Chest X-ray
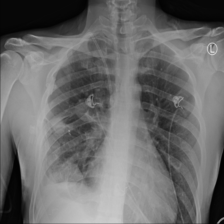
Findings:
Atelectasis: negative
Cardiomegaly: negative
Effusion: negative
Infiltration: negative
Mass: negative
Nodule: positive
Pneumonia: negative
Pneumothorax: negative
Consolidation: negative
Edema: negative
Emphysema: negative
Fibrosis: negative
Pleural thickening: positive
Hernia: negative